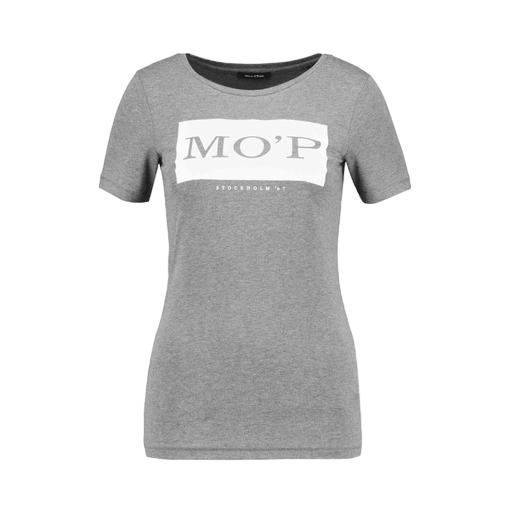
mid t-shirt, woman's tshirt, gray women's t-shirt, white background